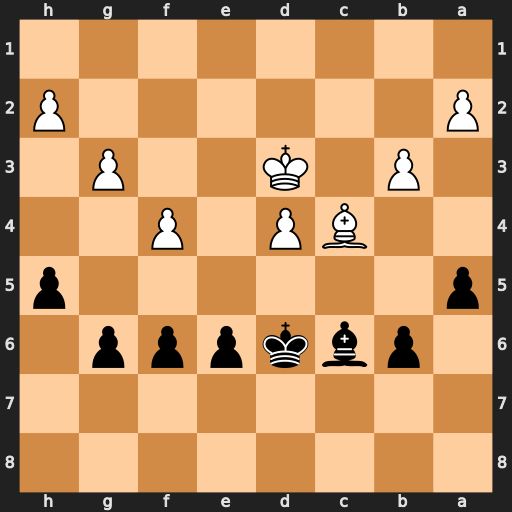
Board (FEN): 8/8/1pbkppp1/p6p/2BP1P2/1P1K2P1/P6P/8
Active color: b
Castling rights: -
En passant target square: -
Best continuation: b5 Kc3 bxc4